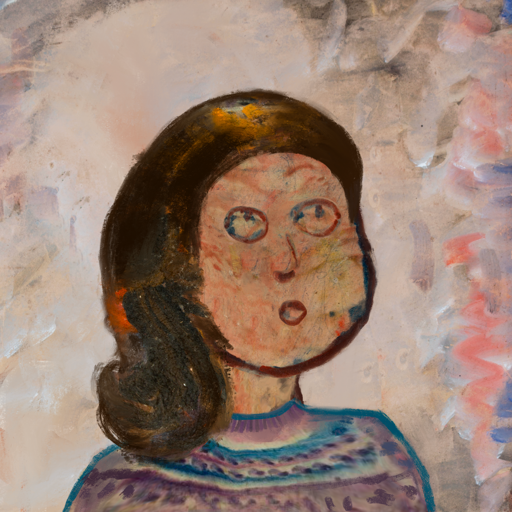
Background: Roy_Bahadur, Head And Neck Side: Orphan, Face Side: Orphan, Bust: HillGirl, Hair Side: Gypsy_Queen, Head Accessory: Blank, Second Necklace: Blank, Necklace: Blank, Baby: Blank